Question: At work I am using a software which name cannot be mentioned and which content information I need to hide. However, as you can see below, there is a navigation menu on the left-hand side of the application. What is it and how can I create a menu like this in C# using WPF?

Thanks in advance.
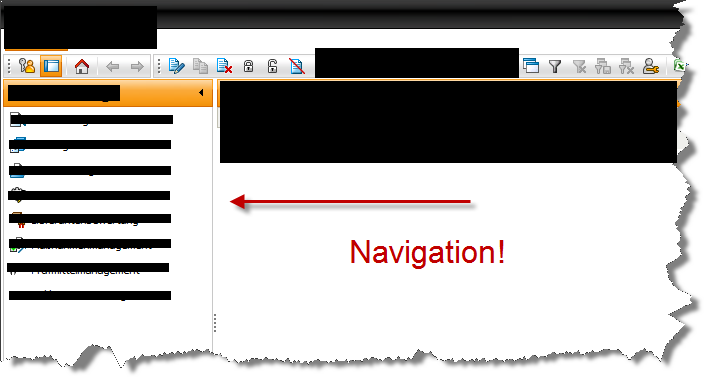
Answer: If you want to create Such Menu you can use 'WPF Ribbon'.
The 'ribbon' control is made up several components. Every ribbon has an . 'Ribbon' tabs contain groups, and each group contains controls. 'Ribbon' controls include simple controls such as . Related controls can be further combined into control groups. In addition to the required components, a ribbon can also include optional components, such as contextual tabs, enhanced ToolTips, and galleries.
<URL>
<URL>
Hope this helped you!